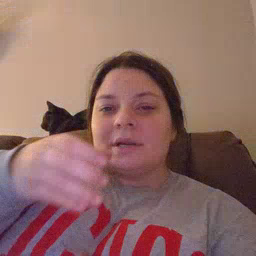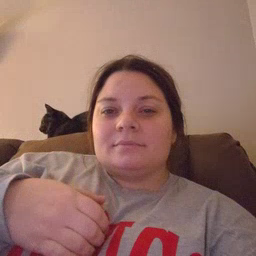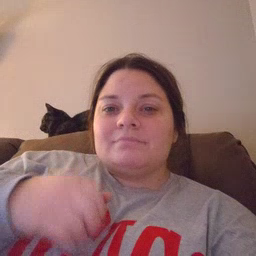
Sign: cereal